Field crop: tomato
Growth stage: 2
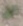
Species: solanum